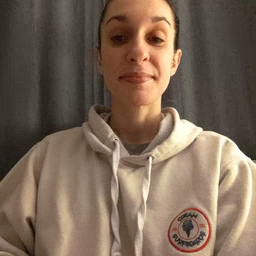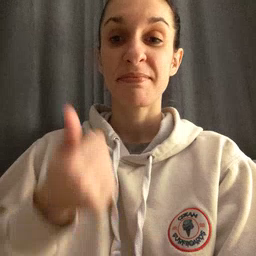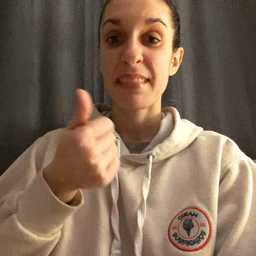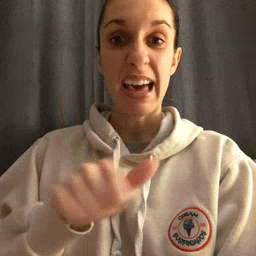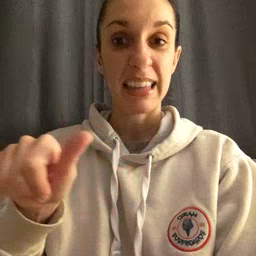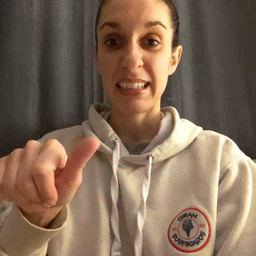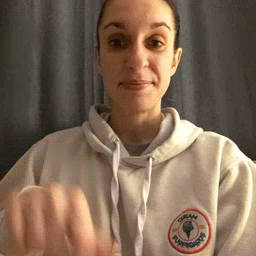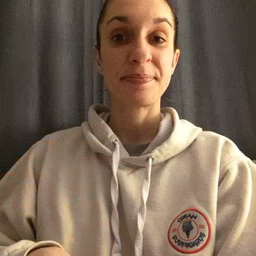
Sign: any